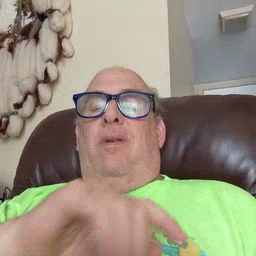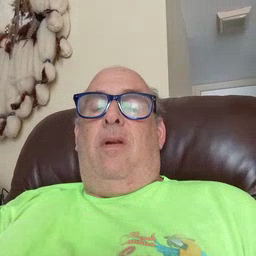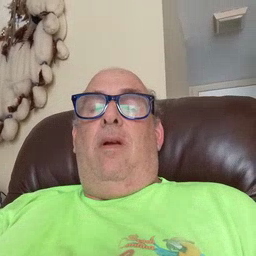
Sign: police